Interaction volume radius: 10 \u00c5
Interaction volume height: 35 \u00c5
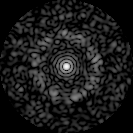
Disorder parameter: 0.8298